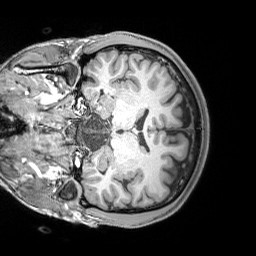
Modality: T1w
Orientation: coronal
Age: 22
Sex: male
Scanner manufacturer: siemens
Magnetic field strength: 3 T
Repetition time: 2.53 s
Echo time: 0.00326 s